Field crop: maize
Growth stage: 1
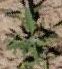
Species: atriplex